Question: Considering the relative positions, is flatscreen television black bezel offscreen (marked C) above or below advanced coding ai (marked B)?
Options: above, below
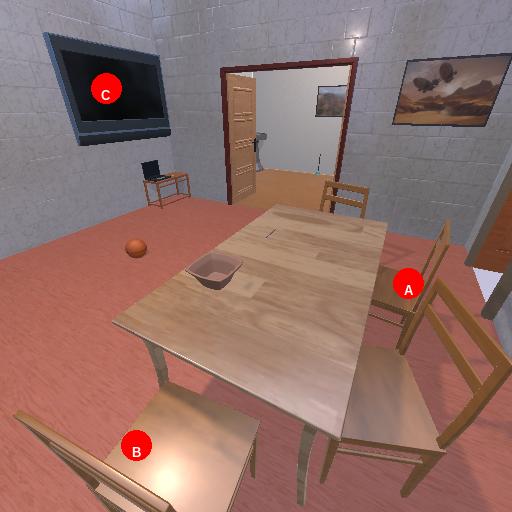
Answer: above